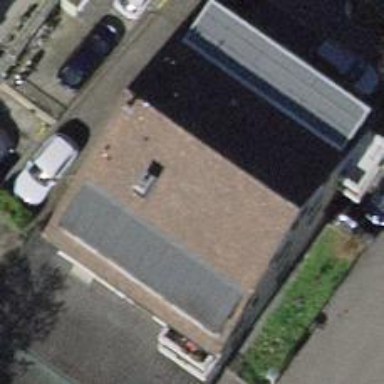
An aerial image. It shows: Restaurant.